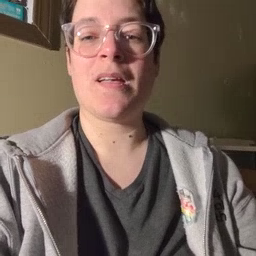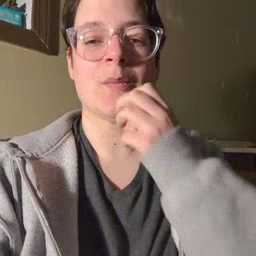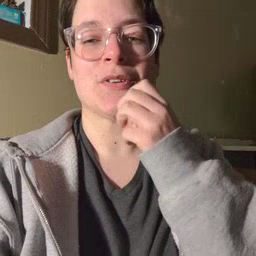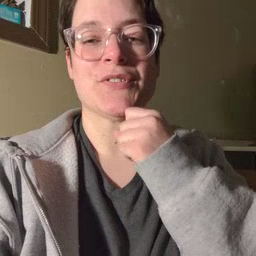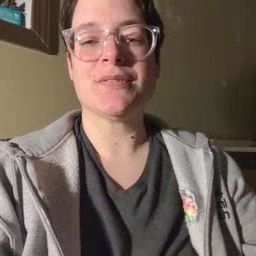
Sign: underwear